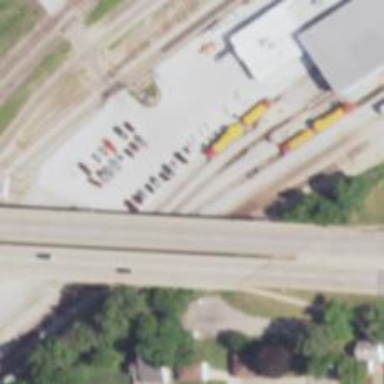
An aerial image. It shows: Railway siding with rails.